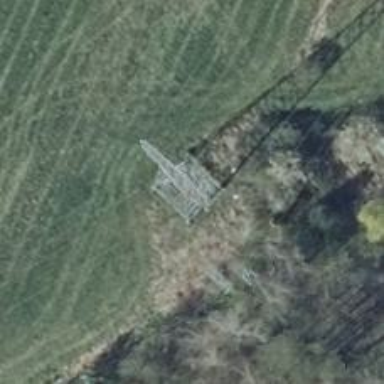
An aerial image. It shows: Power tower.